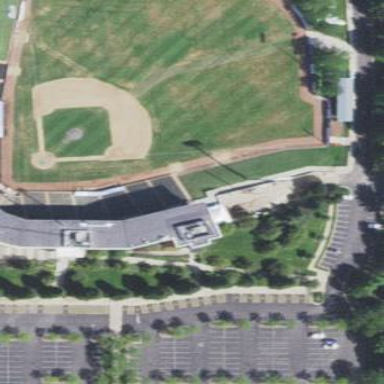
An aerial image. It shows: Baseball stadium with grass field.